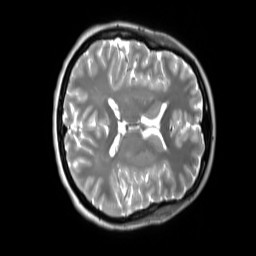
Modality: T2w
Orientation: axial
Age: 28
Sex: female
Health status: ill
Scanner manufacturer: siemens
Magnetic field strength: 3 T
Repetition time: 2.8 s
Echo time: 0.326 s